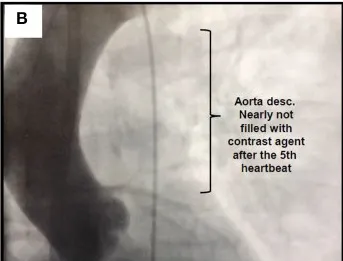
(B) Aortography showing a watershed line around the left subclavian artery during 3.5 L/min V-A ECMO.
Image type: radiology (x_ray)